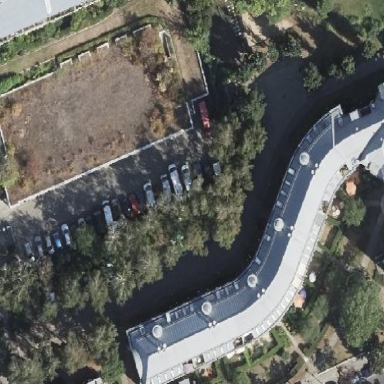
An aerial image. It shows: View of roof of building.